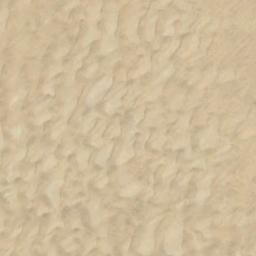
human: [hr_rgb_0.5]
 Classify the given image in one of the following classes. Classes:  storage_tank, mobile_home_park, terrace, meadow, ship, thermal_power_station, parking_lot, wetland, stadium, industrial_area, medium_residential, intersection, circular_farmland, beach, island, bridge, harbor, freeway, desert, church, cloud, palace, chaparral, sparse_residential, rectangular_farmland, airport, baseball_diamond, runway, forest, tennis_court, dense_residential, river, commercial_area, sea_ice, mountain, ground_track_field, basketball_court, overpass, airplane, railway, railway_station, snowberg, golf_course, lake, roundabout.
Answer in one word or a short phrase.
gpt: desert